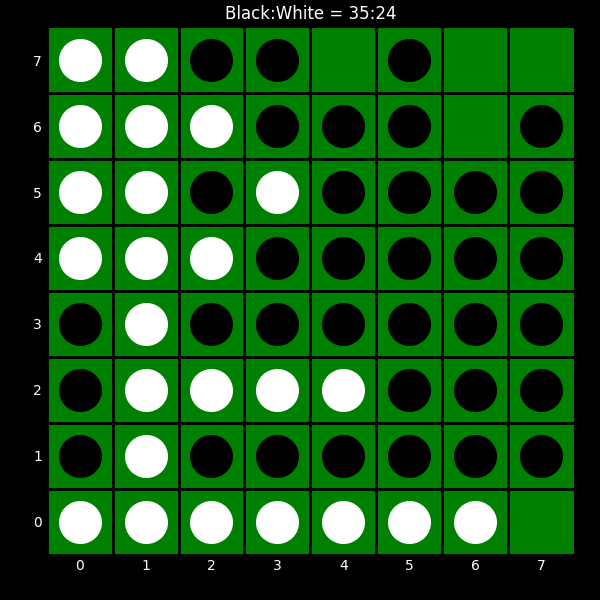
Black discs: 35
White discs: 24